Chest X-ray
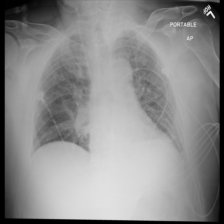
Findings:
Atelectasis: negative
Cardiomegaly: negative
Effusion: negative
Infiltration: negative
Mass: negative
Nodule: negative
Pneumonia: negative
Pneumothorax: negative
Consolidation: negative
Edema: negative
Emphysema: negative
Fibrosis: negative
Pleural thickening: negative
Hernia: negative